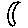
Label: moon